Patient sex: M
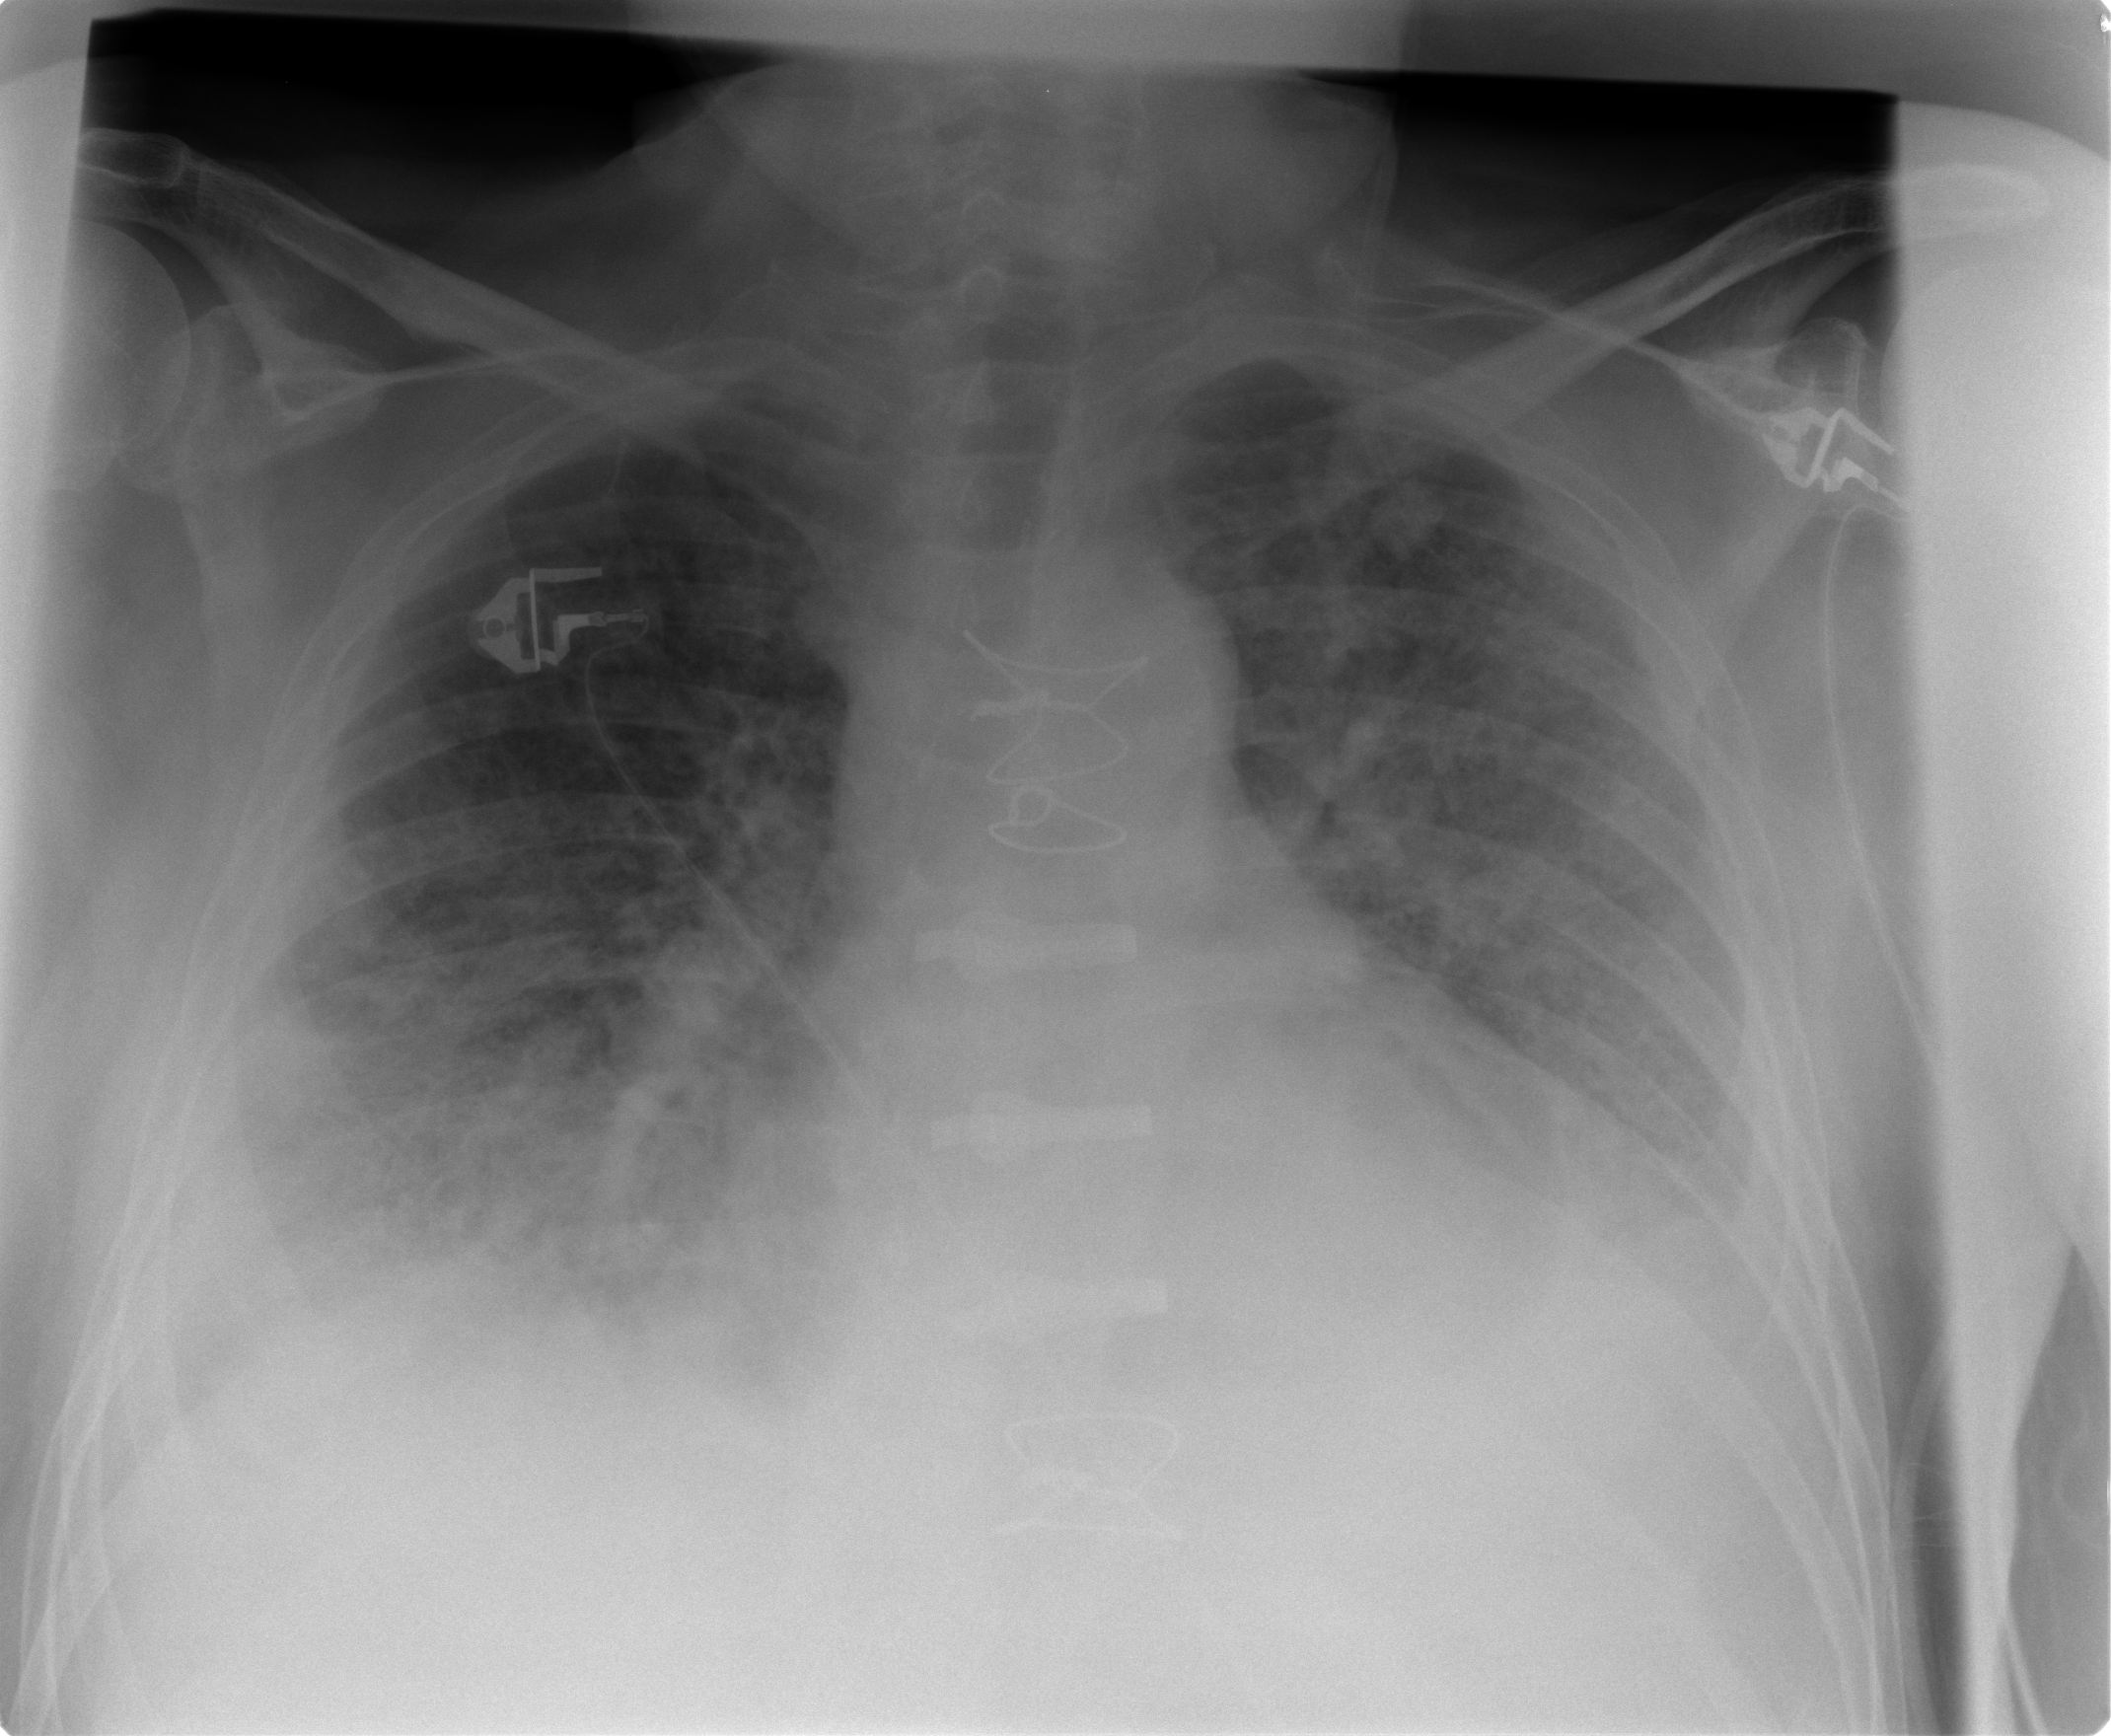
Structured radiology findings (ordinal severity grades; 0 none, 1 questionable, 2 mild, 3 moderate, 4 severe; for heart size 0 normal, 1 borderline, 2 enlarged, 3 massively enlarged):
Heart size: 2
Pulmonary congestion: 2
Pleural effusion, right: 3
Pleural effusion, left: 3
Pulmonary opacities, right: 2
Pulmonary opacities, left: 2
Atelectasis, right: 2
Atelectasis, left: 2